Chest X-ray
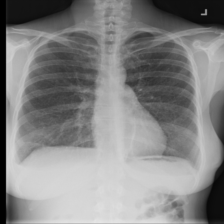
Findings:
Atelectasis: negative
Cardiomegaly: negative
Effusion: negative
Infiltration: negative
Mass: negative
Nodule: negative
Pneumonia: negative
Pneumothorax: negative
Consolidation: negative
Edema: negative
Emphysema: negative
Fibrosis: negative
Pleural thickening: negative
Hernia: negative